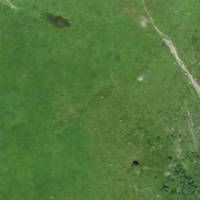
EUNIS habitat code: 23
Species observed at this site:
Parnassia palustris